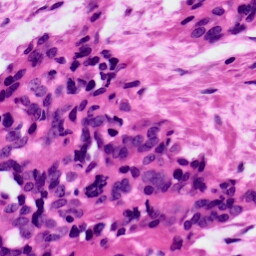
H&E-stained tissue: Ovarian